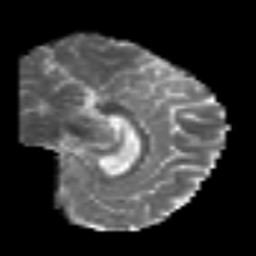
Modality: MD
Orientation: sagittal
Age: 47
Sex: female
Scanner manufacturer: siemens
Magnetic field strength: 3 T
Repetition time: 6.1 s
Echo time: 0.101 s